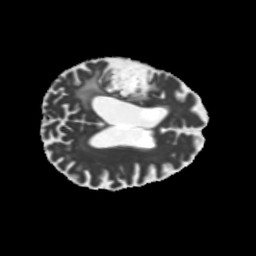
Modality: MD
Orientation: axial
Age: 68
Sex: male
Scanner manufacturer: siemens
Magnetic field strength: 3 T
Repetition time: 5.25 s
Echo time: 0.08 s